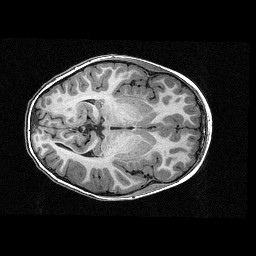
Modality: T1w
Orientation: axial
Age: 9
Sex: female
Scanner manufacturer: siemens
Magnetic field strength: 3 T
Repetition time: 2.3 s
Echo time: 0.00336 s